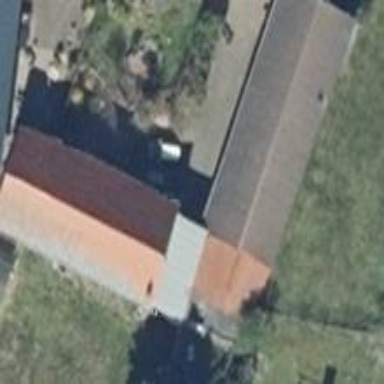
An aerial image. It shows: Building with gabled roof oriented along its structure. The roof is striking red color.